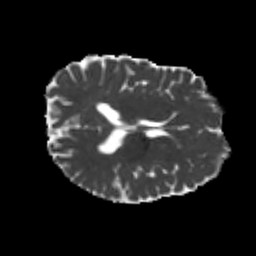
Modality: MD
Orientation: axial
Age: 25
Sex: male
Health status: healthy
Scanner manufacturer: philips
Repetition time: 7.388 s
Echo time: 0.08599 s